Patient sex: M
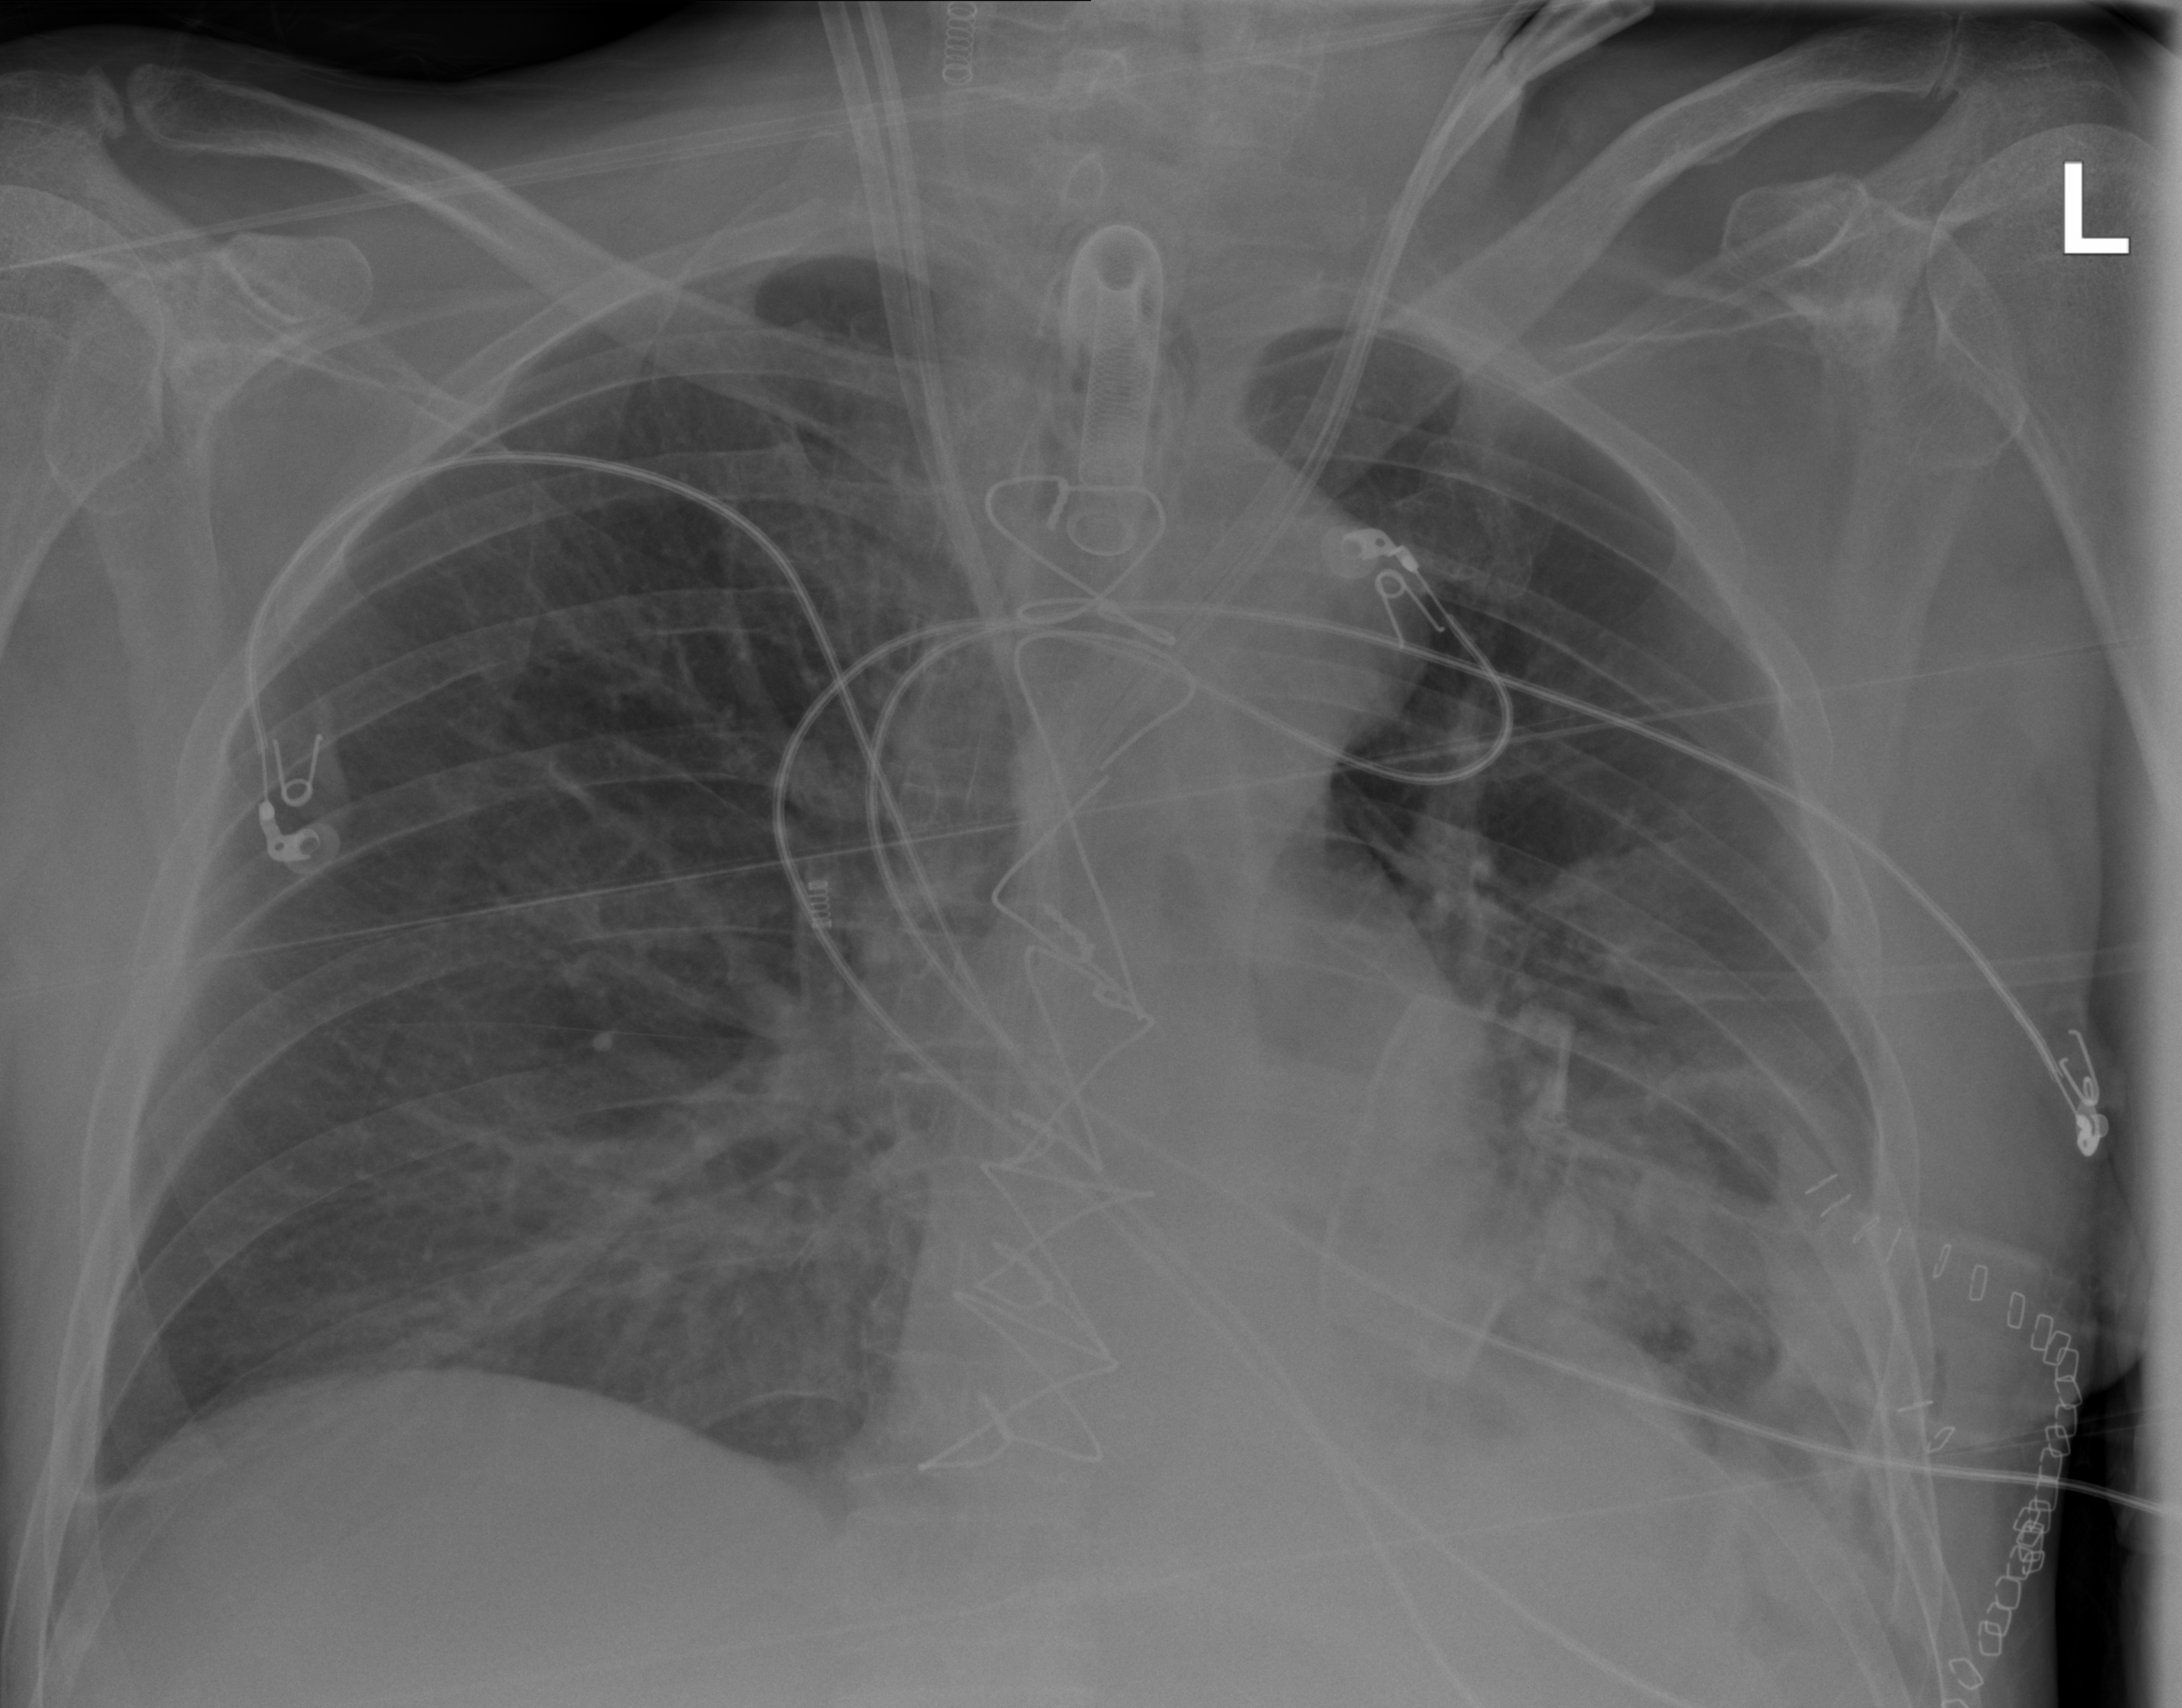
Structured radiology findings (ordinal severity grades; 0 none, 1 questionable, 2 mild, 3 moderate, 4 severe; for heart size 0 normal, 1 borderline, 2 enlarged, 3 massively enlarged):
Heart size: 1
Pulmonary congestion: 0
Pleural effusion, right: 0
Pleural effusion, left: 3
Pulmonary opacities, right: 2
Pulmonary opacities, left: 2
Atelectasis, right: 2
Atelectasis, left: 3